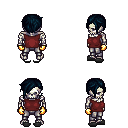
a pixel art fantasy rpg character, male body template, skeleton, maroon sleeveless shirt, metal pants, raven pixie cut hairstyle, gold gloves, gray slippers, four views (front, back, left, right), 2x2 character sprite sheet, small pixel art, hard edges, no anti-aliasing